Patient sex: M
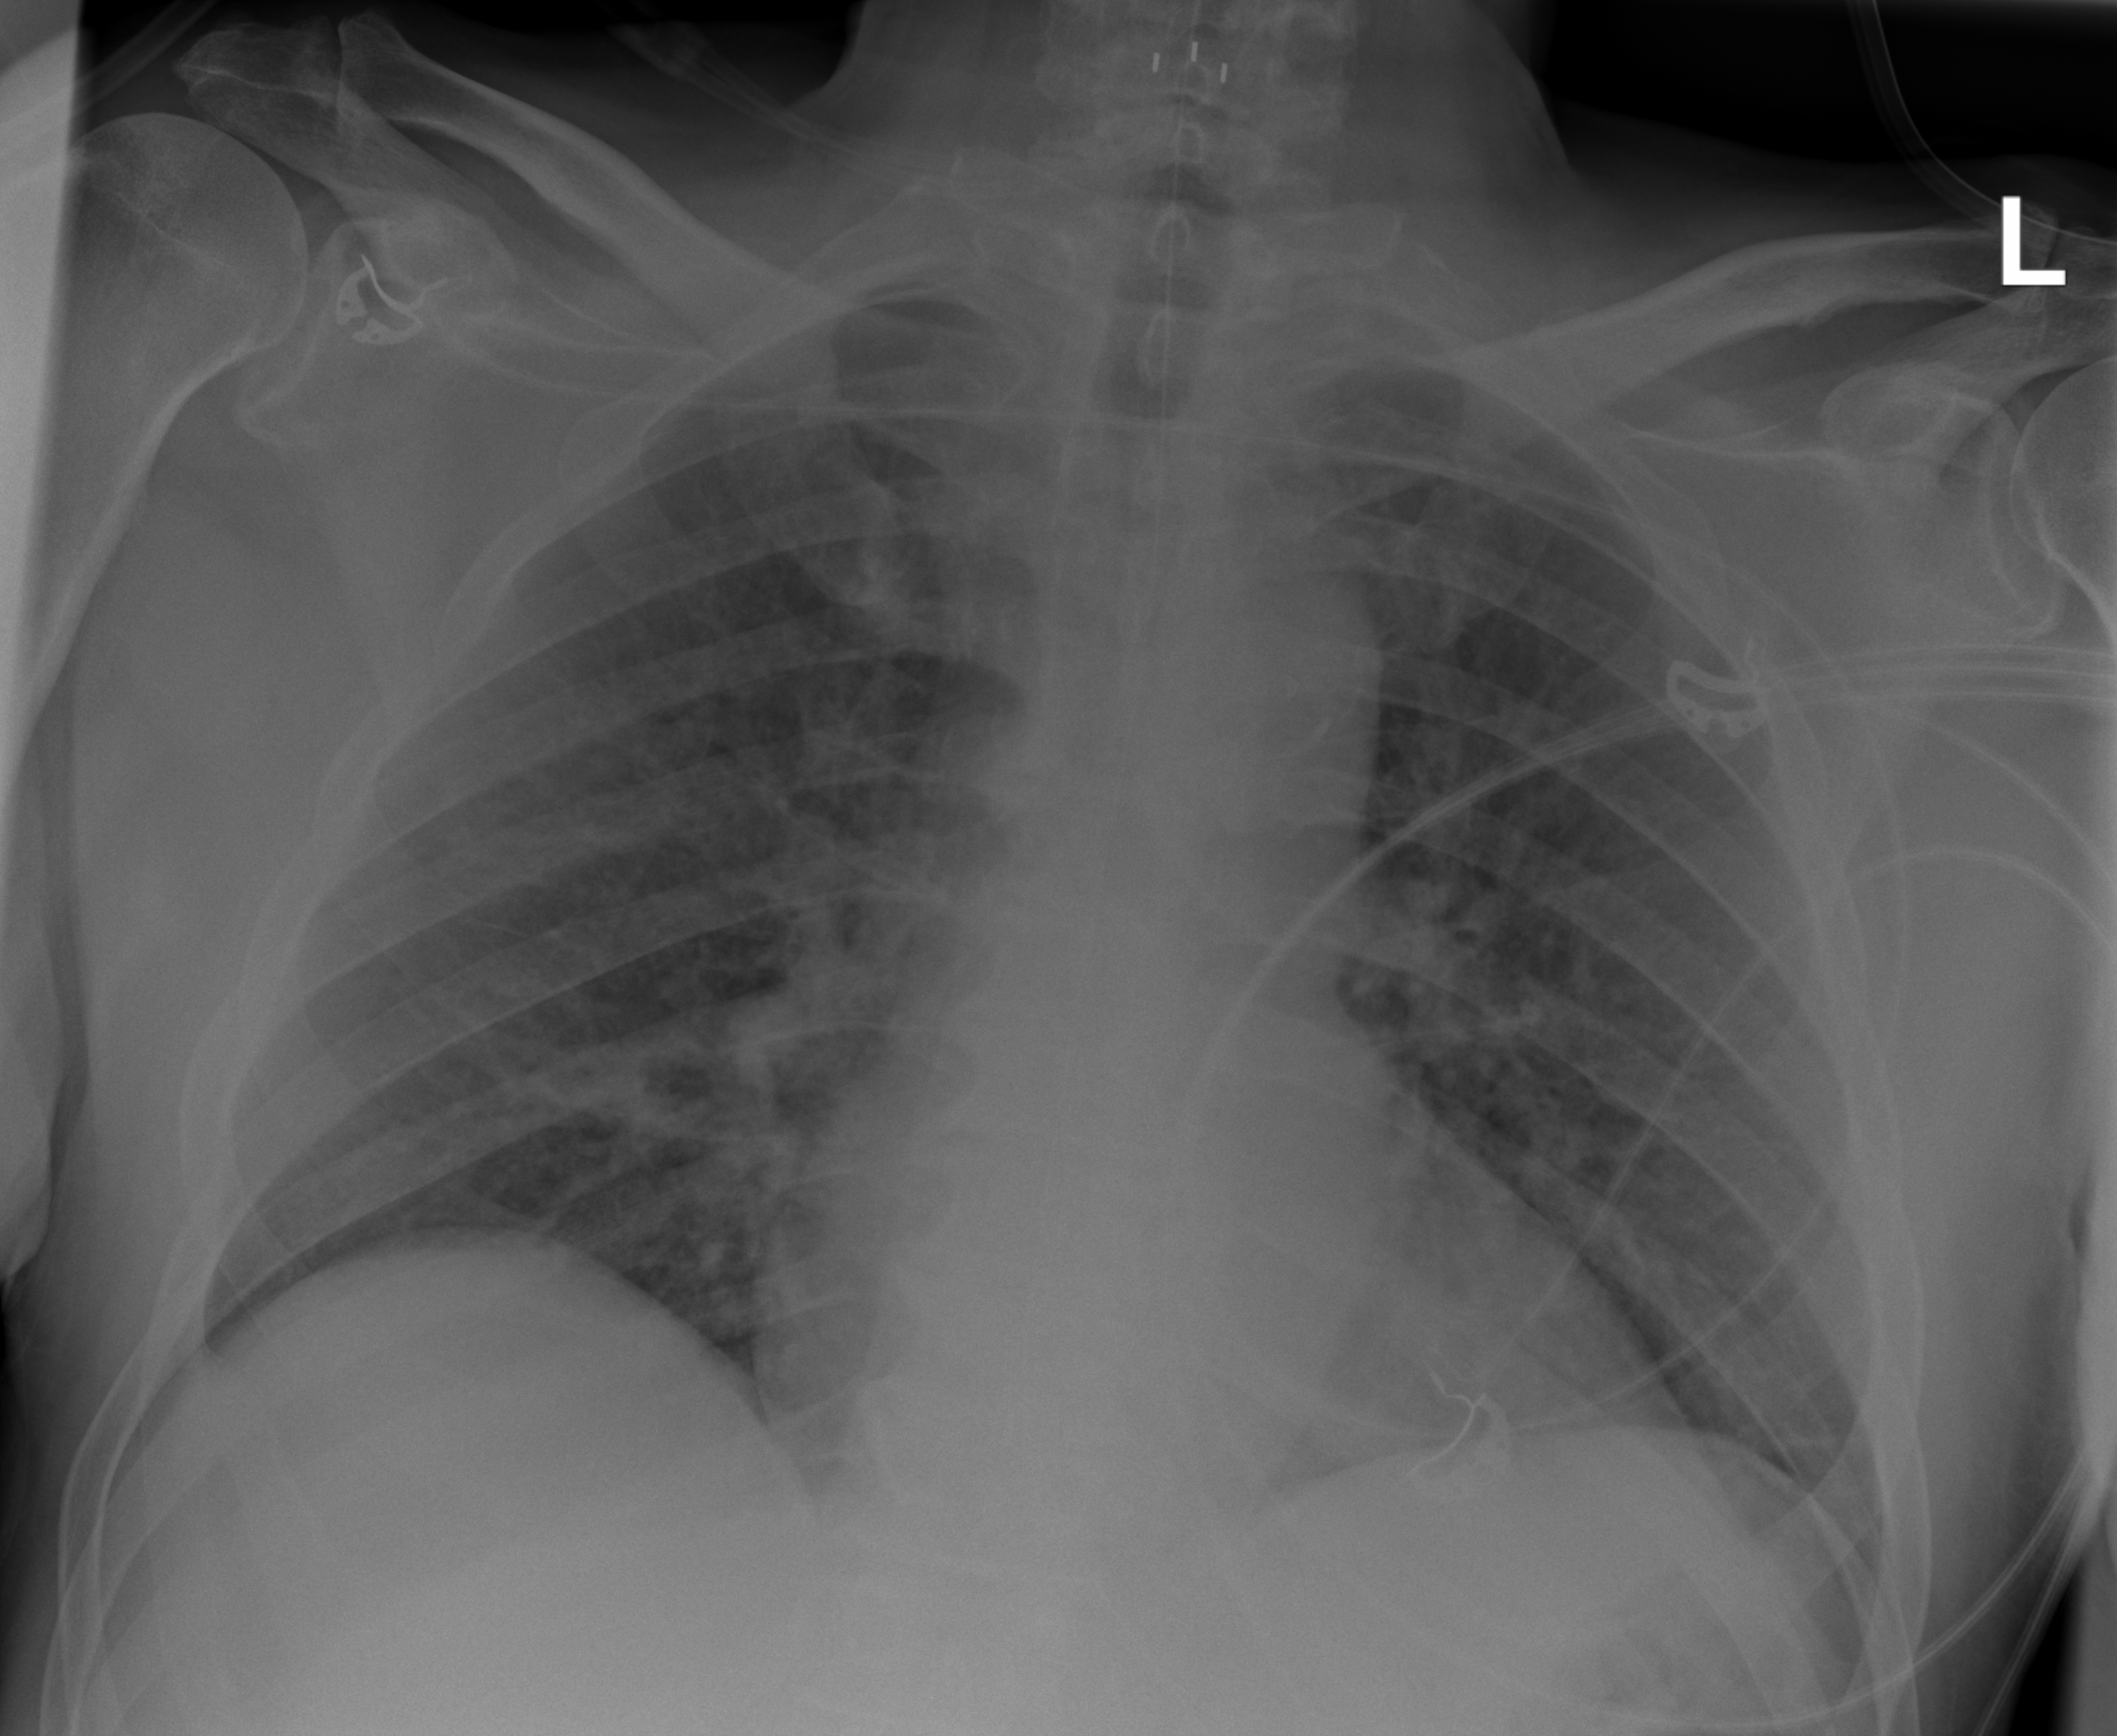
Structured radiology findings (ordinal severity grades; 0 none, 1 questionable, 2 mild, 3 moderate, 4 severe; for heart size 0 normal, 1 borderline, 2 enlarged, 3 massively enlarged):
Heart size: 0
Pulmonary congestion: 0
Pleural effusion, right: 0
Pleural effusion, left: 0
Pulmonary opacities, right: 0
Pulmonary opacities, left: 0
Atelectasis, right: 2
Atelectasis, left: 2